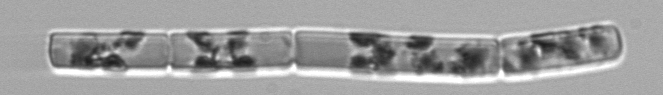
Label: Guinardia_delicatula